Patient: sex F, age 75
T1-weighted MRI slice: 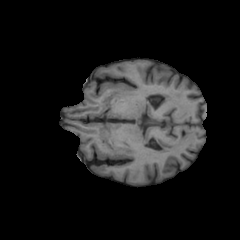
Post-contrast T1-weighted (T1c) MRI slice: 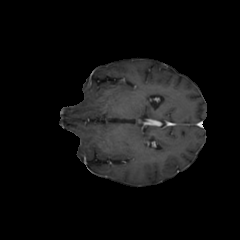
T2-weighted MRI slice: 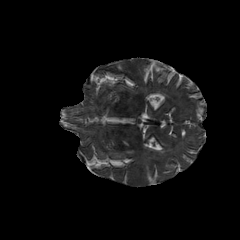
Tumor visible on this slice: yes
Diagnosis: Glioblastoma, IDH-wildtype
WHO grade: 4